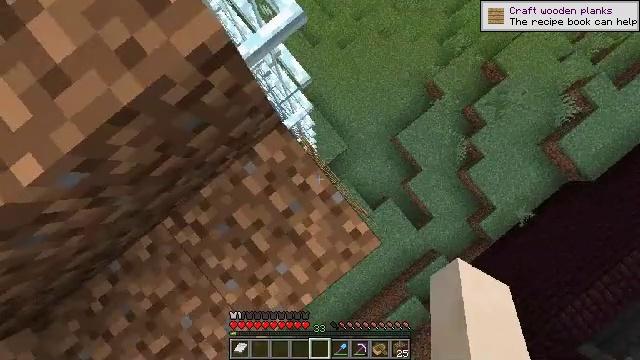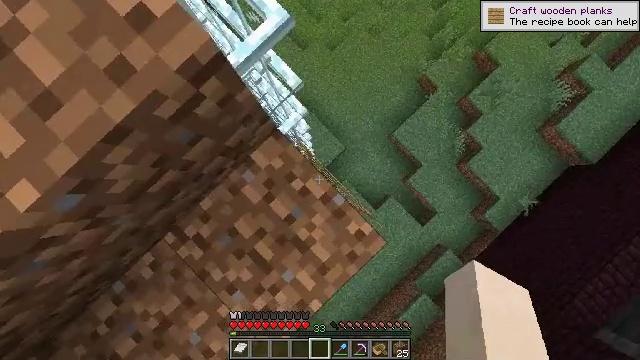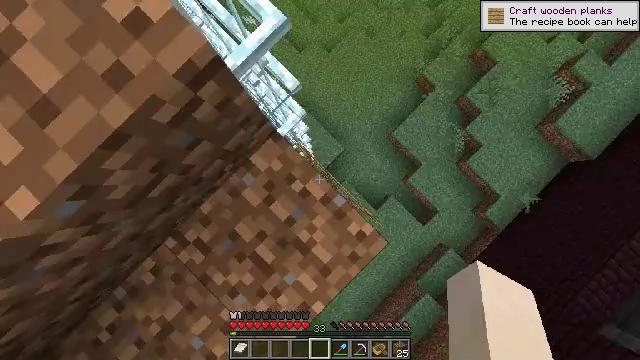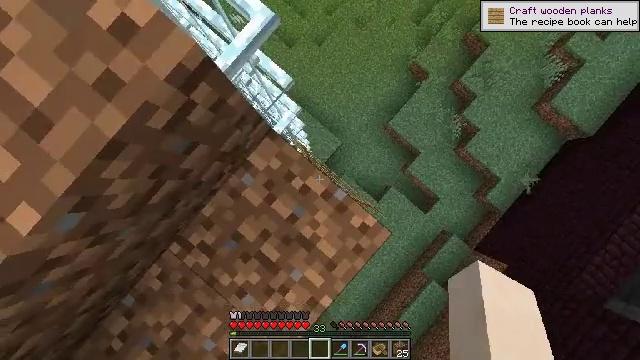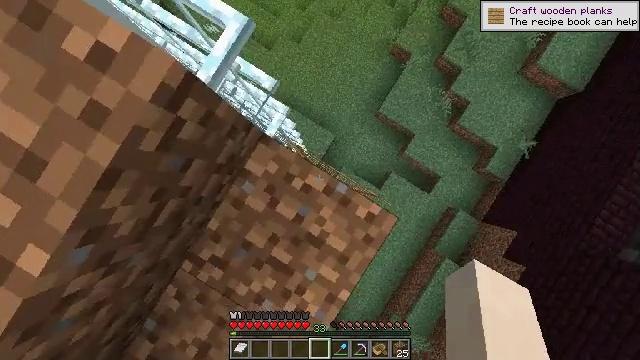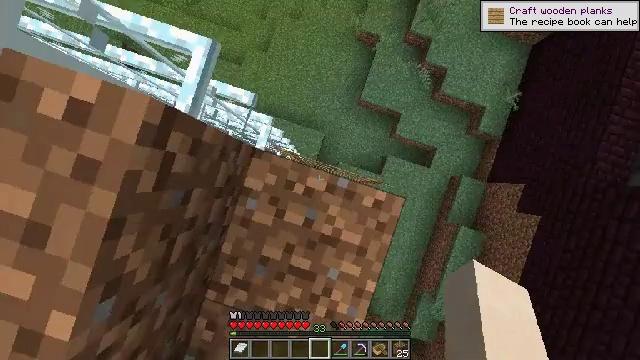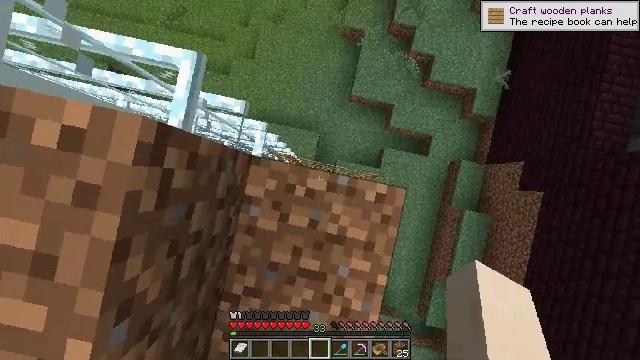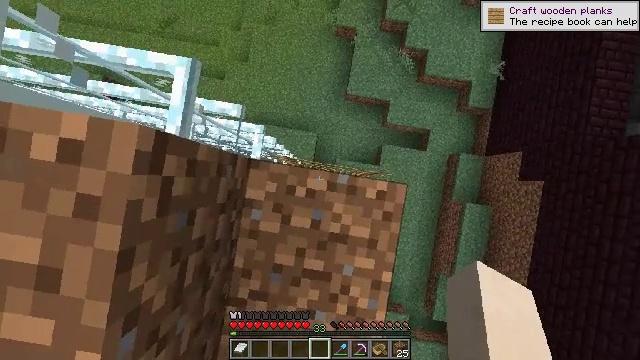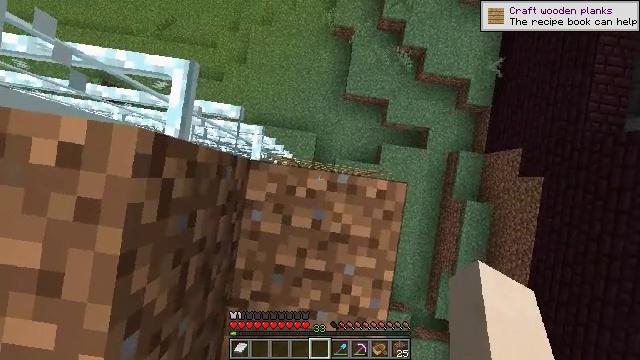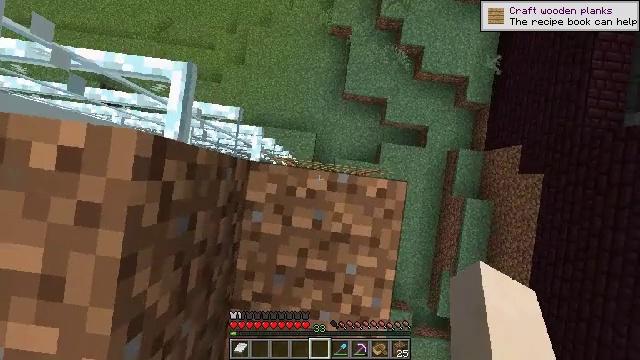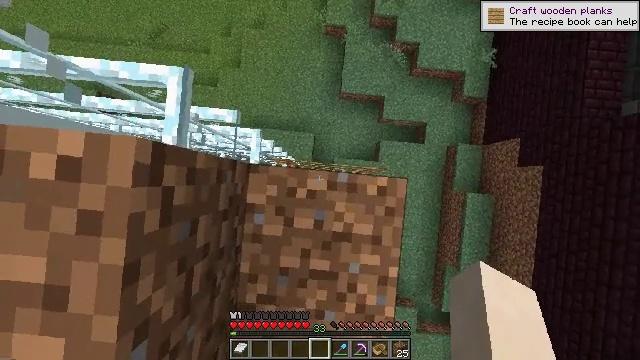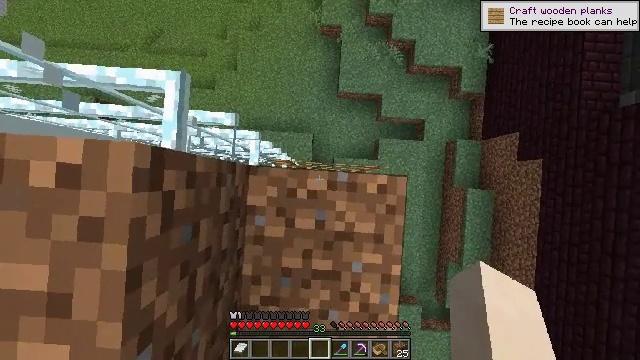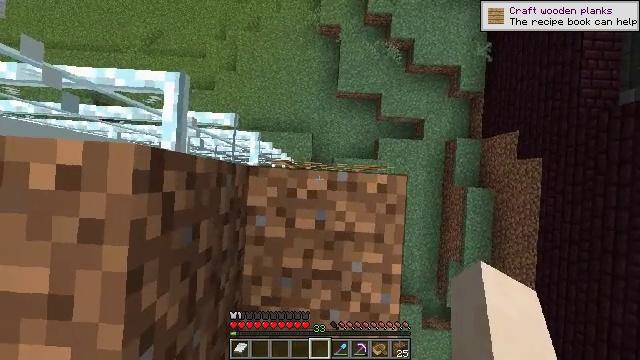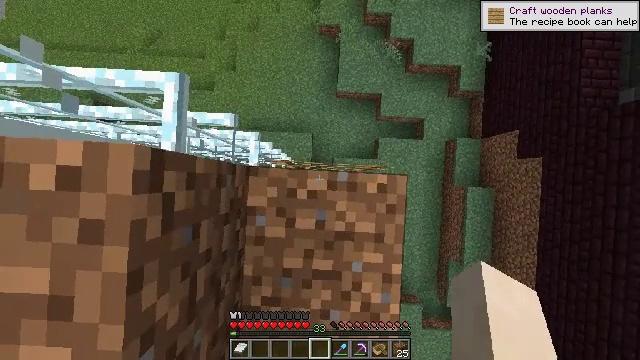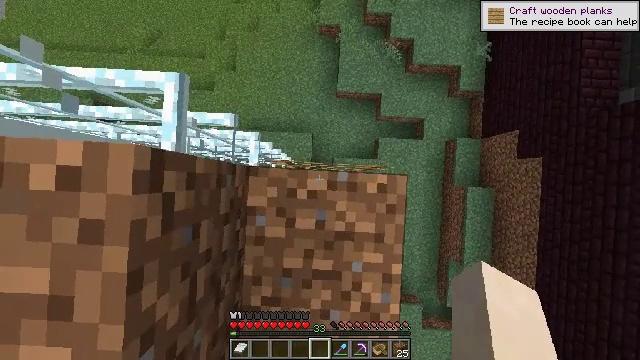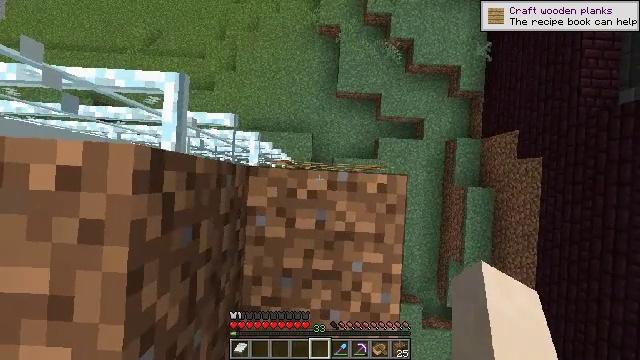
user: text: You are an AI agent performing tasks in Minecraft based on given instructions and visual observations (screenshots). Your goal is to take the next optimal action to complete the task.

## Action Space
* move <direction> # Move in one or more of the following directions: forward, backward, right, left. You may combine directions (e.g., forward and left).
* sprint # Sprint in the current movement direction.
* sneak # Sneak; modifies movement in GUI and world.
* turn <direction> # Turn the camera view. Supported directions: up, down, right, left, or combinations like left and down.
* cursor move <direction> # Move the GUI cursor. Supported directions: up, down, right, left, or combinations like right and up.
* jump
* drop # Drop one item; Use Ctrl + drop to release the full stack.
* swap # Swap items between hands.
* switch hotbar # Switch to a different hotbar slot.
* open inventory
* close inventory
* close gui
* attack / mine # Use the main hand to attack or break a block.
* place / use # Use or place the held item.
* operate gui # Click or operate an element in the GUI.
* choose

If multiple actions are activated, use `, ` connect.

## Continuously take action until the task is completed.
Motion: motion action
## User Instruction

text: Disassemble the ladder.
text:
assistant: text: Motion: turn right
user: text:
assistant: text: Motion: turn right
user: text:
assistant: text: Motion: turn right and down
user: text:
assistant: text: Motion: turn right and down
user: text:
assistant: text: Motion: turn right and down
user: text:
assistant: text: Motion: turn right and down
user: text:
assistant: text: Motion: turn right
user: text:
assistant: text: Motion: no_op
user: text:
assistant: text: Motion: no_op
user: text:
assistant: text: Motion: turn right
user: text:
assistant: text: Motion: turn right
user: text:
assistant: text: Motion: no_op
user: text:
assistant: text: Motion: no_op
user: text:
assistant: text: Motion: no_op
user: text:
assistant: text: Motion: no_op
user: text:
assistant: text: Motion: no_op
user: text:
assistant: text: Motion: move forward
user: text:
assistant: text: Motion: move forward
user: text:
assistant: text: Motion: no_op
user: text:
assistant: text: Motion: no_op
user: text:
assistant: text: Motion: move back
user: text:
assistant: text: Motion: move back
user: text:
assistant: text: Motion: no_op
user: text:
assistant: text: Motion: no_op
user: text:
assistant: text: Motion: no_op
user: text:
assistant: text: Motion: no_op
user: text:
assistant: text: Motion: no_op
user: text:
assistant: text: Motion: no_op
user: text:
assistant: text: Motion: no_op
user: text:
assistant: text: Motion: no_op